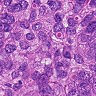
Metastatic tissue present: yes